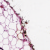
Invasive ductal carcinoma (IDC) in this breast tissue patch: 0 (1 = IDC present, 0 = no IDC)